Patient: sex F, age 48
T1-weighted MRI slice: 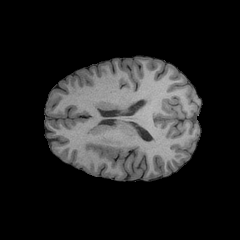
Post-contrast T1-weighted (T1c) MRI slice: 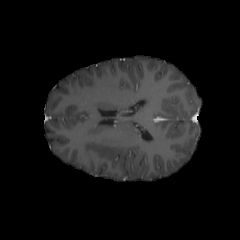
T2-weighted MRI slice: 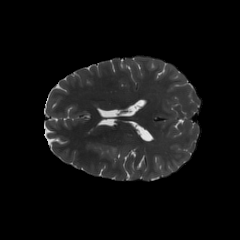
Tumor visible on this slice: yes
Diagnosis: Astrocytoma, IDH-mutant
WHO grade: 2